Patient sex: M
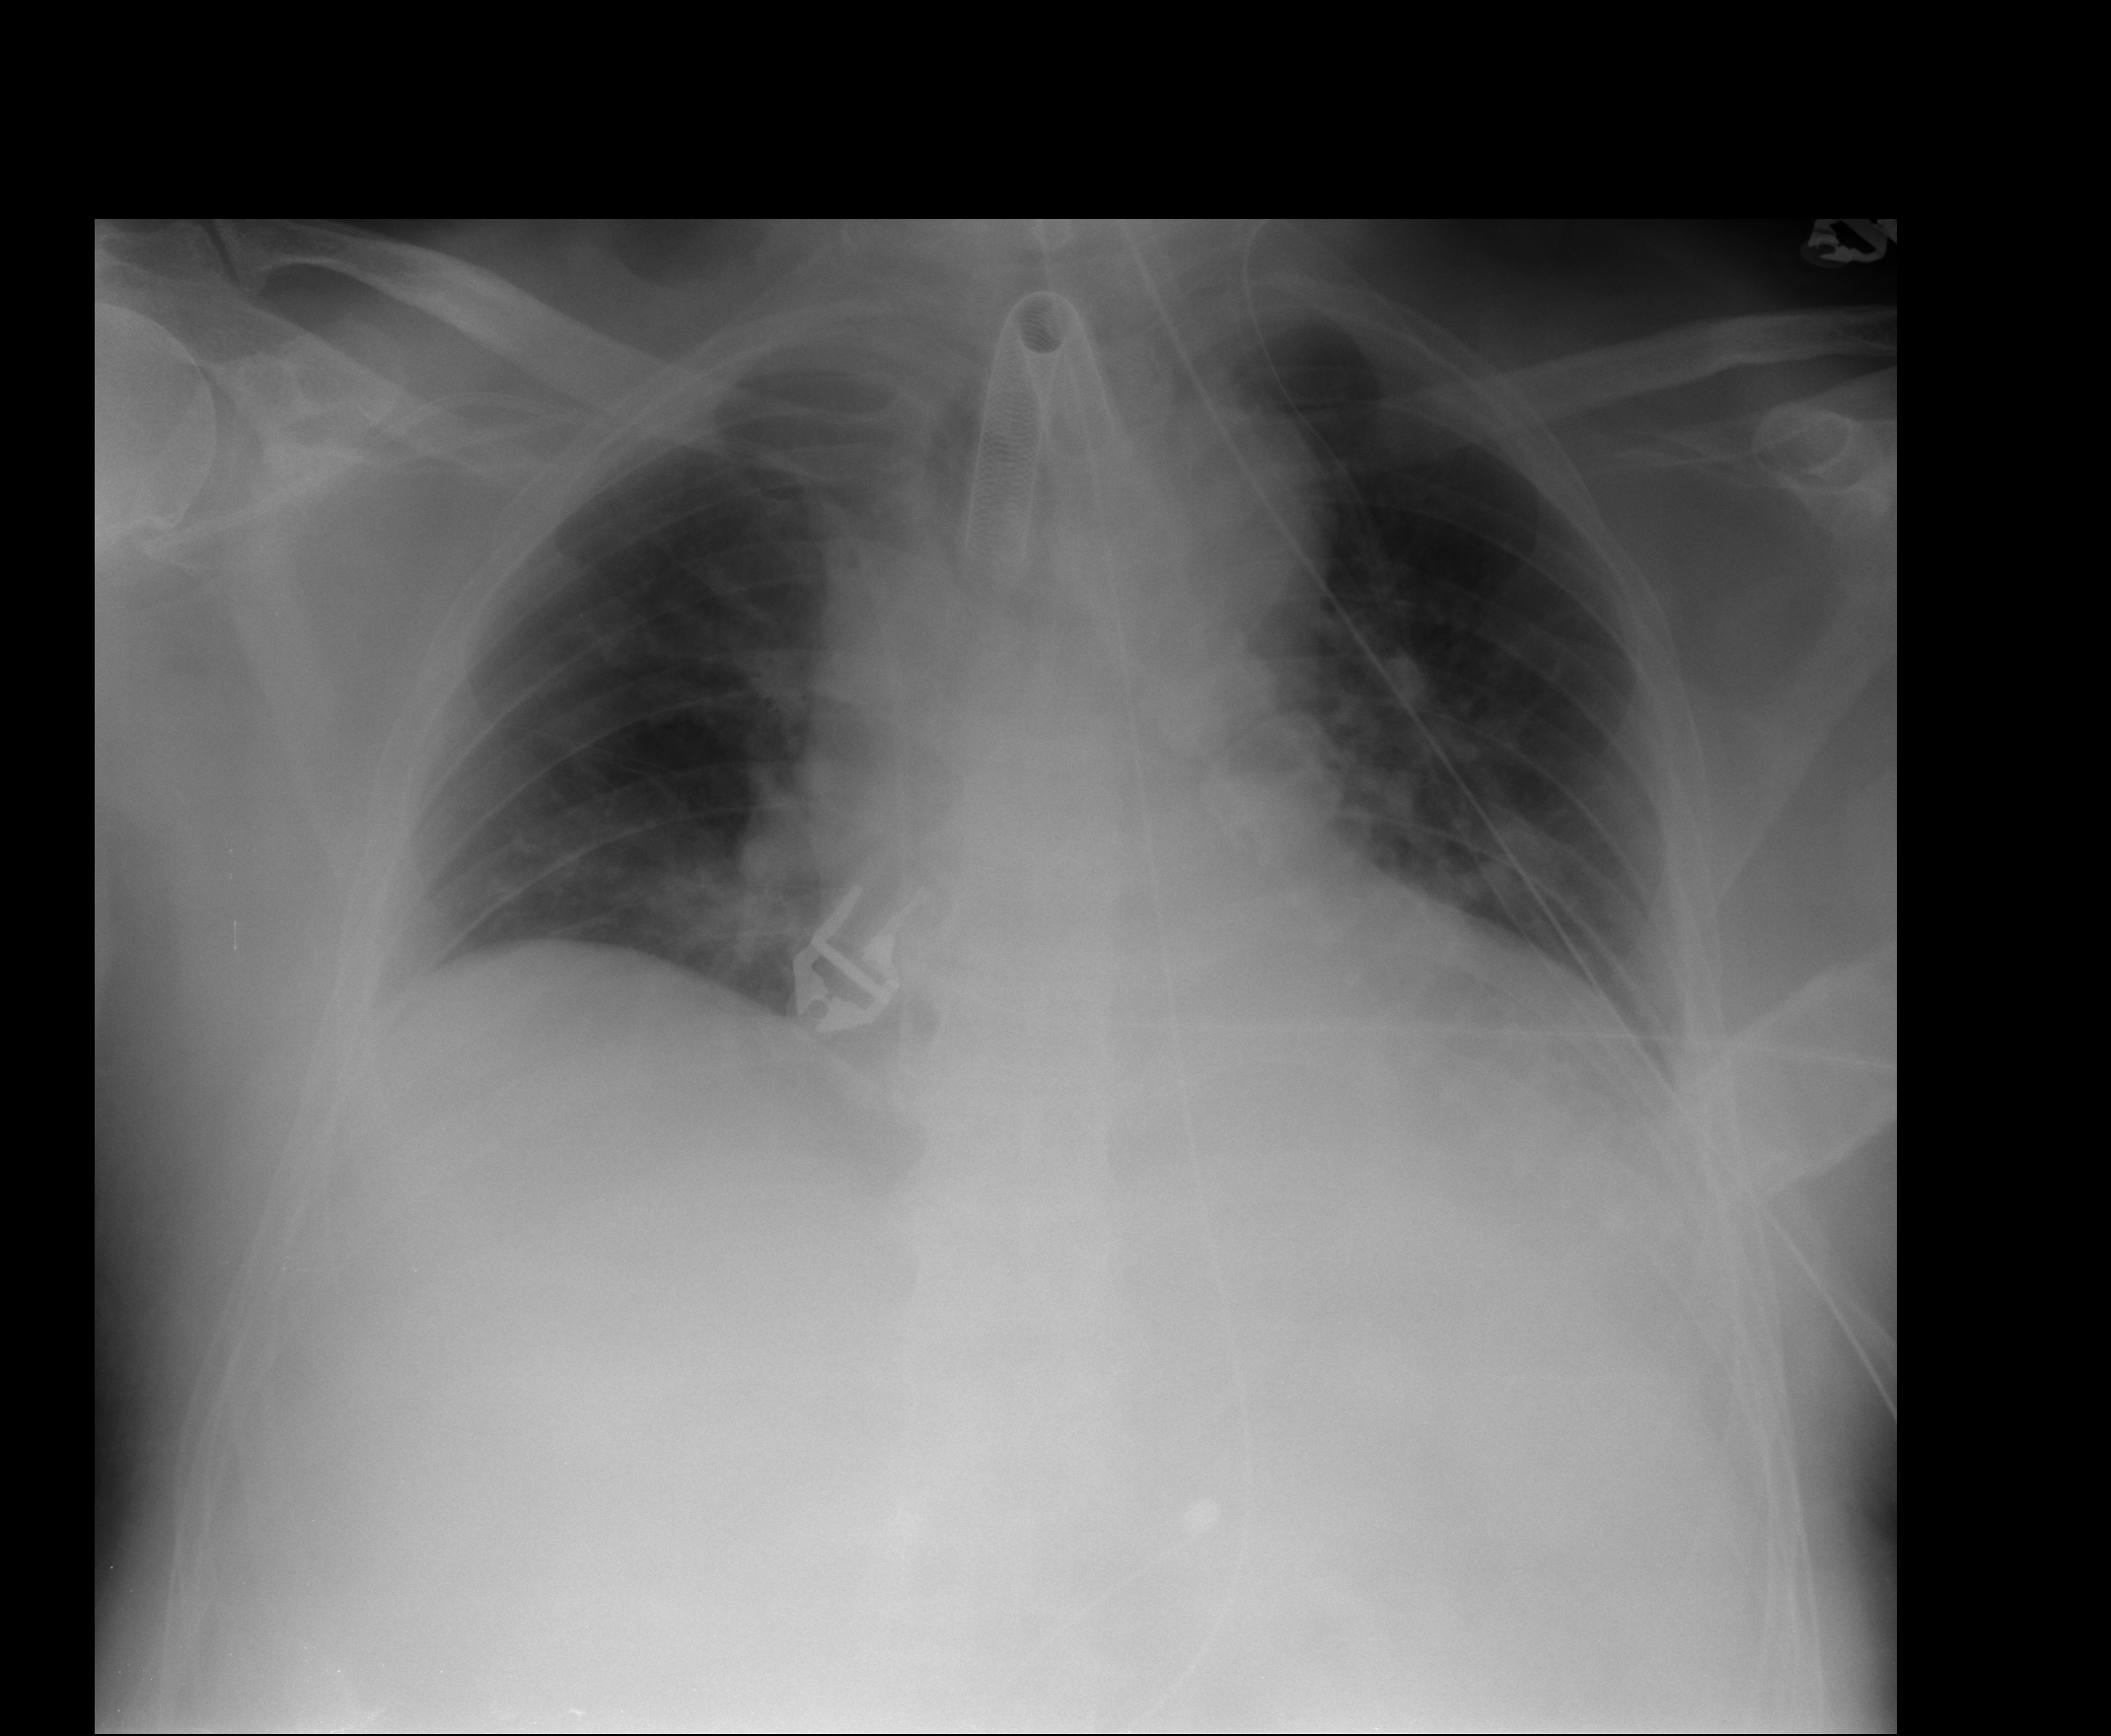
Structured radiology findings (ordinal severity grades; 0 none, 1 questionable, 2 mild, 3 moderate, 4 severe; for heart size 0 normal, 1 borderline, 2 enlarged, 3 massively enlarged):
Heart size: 2
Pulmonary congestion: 1
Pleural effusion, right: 0
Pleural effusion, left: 1
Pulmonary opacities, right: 0
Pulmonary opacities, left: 0
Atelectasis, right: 0
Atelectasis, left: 0